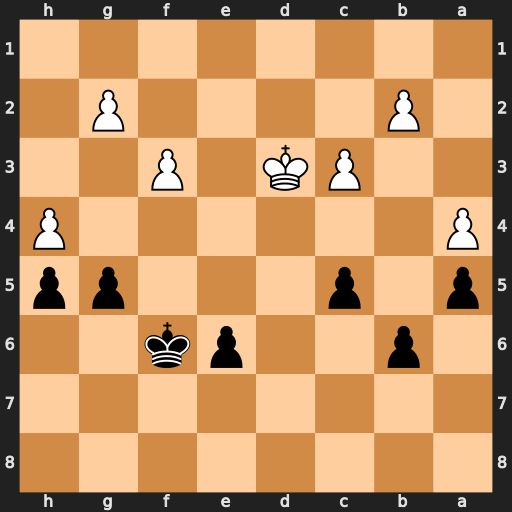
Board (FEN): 8/8/1p2pk2/p1p3pp/P6P/2PK1P2/1P4P1/8
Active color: b
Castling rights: -
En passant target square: -
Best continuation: gxh4 Ke4 Kg5 Ke5 c4